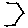
Label: hexagon